The plot is a time-scale (wavelet) decomposition of a bearing vibration signal. Diagnose the bearing from this image, choosing from: normal, inner_race, outer_race, ball.
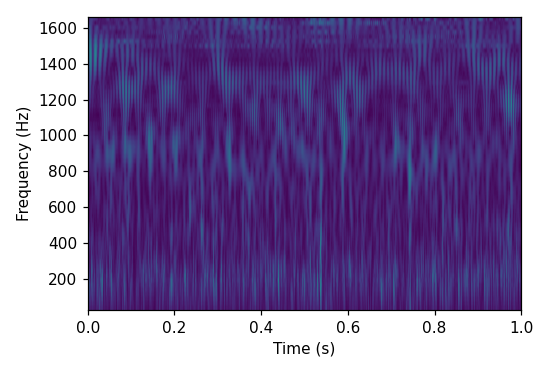
Answer: inner_race